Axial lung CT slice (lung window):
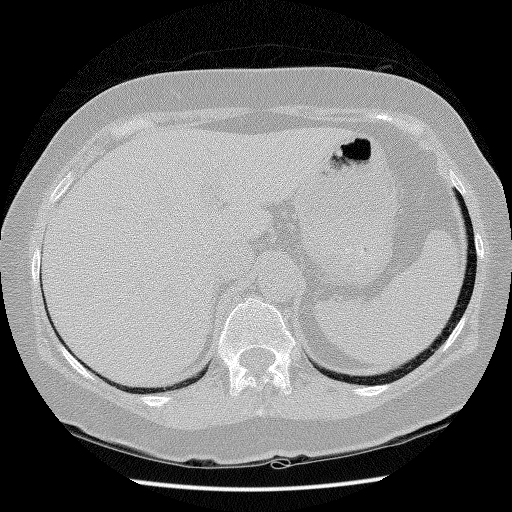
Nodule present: no